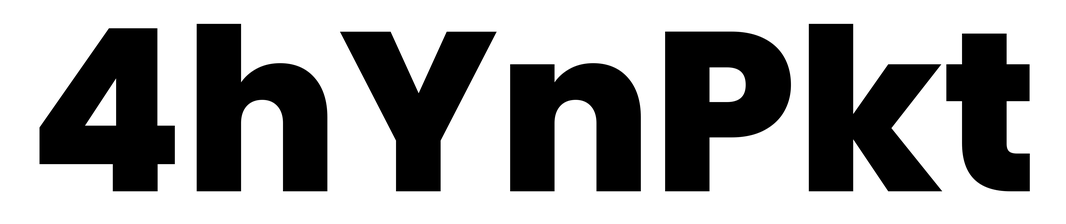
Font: Poppins-ExtraBold